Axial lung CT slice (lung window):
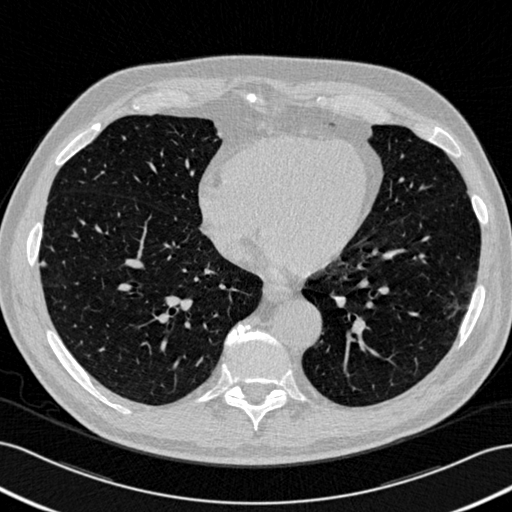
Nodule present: yes
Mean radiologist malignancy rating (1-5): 2.5